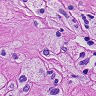
Metastatic tissue present: yes